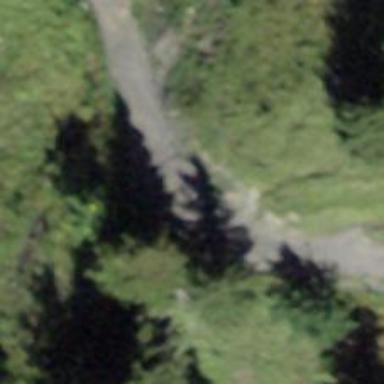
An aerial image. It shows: Path.